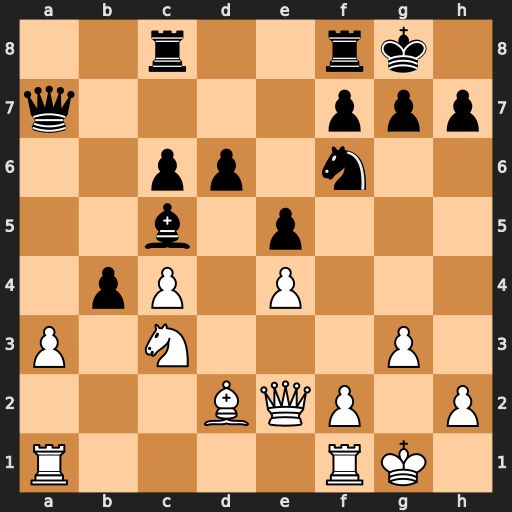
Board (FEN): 2r2rk1/q4ppp/2pp1n2/2b1p3/1pP1P3/P1N3P1/3BQP1P/R4RK1
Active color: w
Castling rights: -
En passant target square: -
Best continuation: axb4 Qxa1 Rxa1